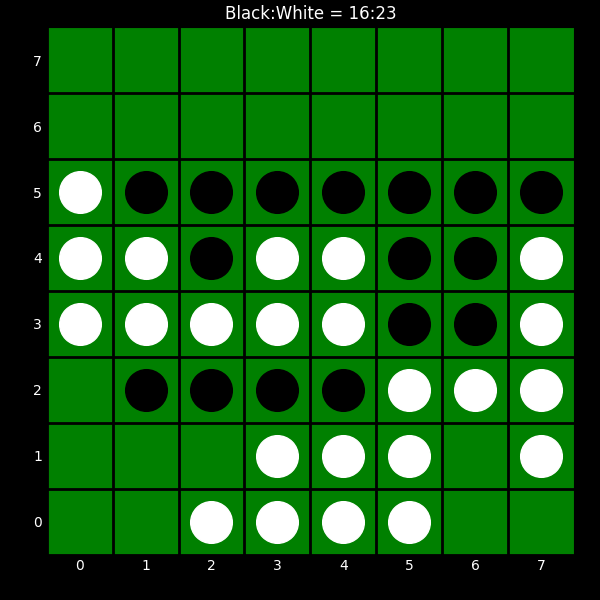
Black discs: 16
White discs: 23